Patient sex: F
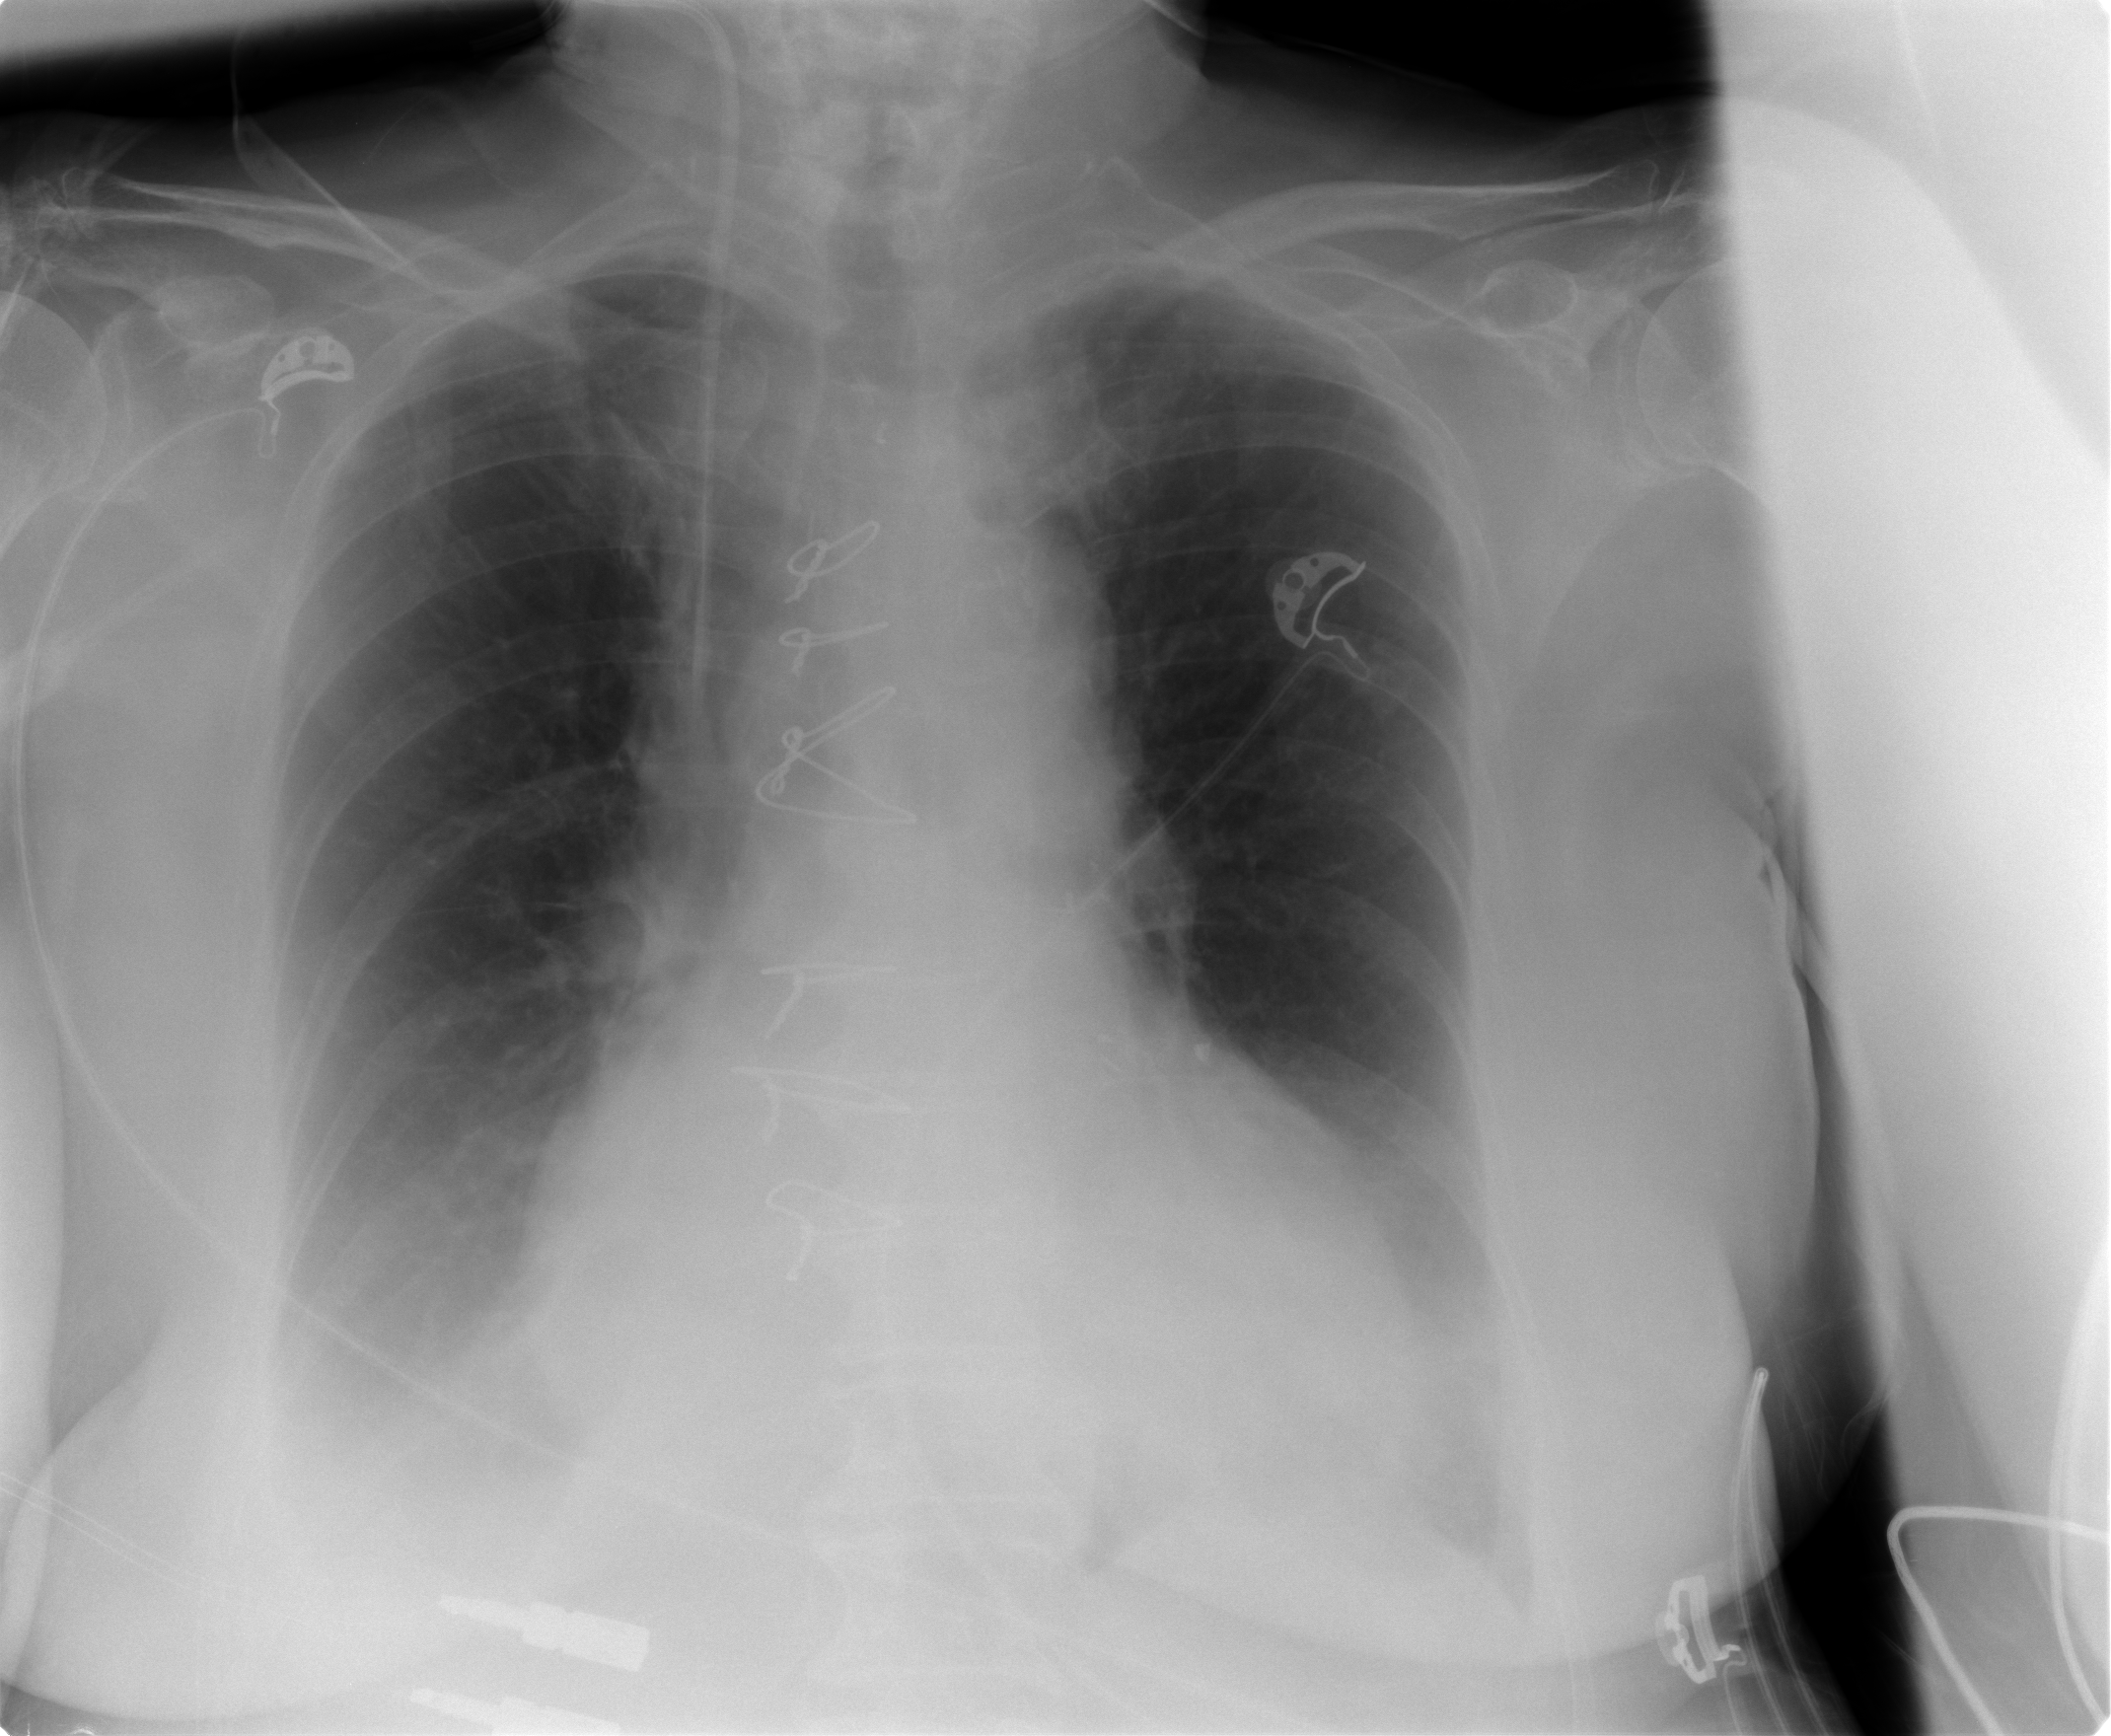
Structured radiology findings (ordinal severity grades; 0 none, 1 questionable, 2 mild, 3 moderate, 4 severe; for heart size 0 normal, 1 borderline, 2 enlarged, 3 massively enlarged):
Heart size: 2
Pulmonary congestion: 0
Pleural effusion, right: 2
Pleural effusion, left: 2
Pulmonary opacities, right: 0
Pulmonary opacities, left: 0
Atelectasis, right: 2
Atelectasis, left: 2